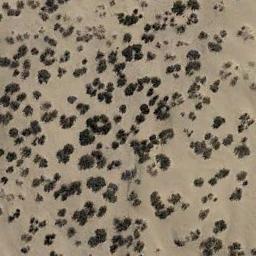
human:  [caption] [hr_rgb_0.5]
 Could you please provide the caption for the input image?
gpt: There are many bushes make up the chaparral on the desert .

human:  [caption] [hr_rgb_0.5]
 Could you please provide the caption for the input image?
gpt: In this jungle, Only the little vegetation can be seen .

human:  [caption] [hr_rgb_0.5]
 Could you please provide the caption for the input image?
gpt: A lot of small chaparrals grow in the desert .

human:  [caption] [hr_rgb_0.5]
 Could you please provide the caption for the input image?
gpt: Chaparral is evenly distributed on the sand .

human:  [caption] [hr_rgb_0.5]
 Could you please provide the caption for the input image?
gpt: The chaparral is thicker on the left than on the right .